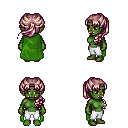
a pixel art fantasy rpg character, female body template, orc, green skin, green cape, white pants, white blonde princess hairstyle, four views (front, back, left, right), 2x2 character sprite sheet, small pixel art, hard edges, no anti-aliasing